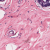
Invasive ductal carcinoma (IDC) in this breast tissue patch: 0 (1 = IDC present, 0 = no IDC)